三年级 · 算术
在括号里填上合适的数字, 使坚式成立。

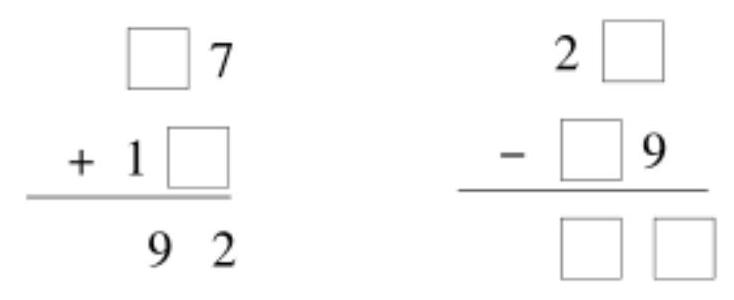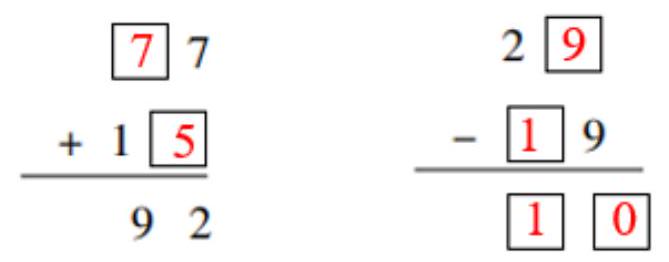
答案: 见详解

【分析】(1)因为只有 $7+5=12$, 所以第二个加数个位上是 5 ; 十位上的数加上 1 再加上进上来的 1 ,得数为 9 , 则第一个加数十位上的数为: $9-1-1=7$;

(2)因为 $9-9=0$, 所以被减数个位上的数是 9 ; 又因为 $2-2=0 、 2-1=1 、 2-0=2$, 同时又要满足减数、差都是两位数, 因为减数十位上只能是 1、这样差的十位上就是 1 。

【详解】 如图:

【点睛】熟悉 100 以内加减法的规则, 同时又要结合 20 以内加减法的运算法则, 有一定难度。